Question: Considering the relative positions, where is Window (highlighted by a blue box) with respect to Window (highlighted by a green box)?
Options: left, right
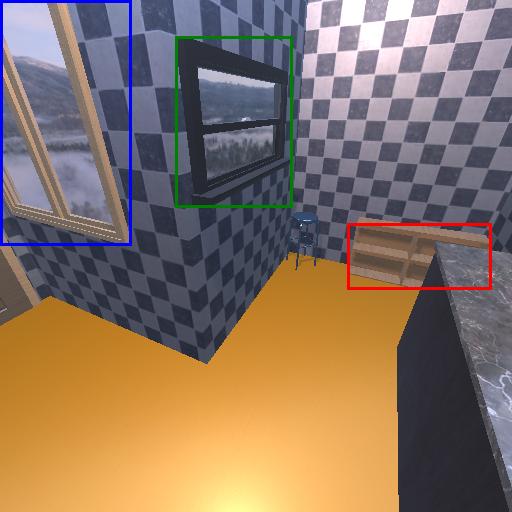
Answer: left